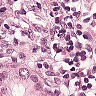
Metastatic tissue present: yes